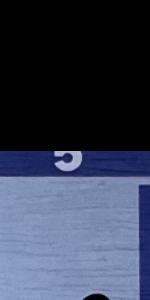
Label: Empty